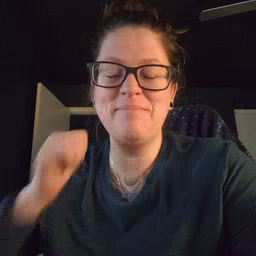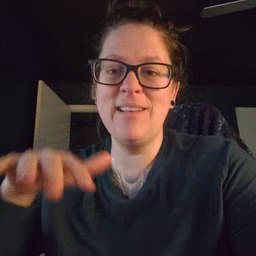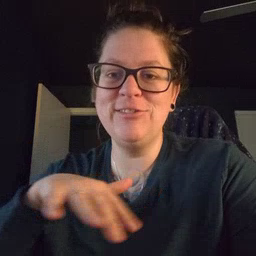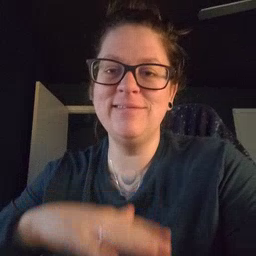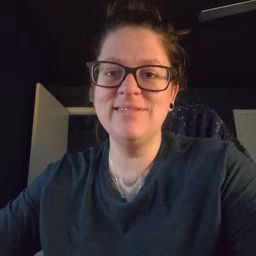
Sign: backyard